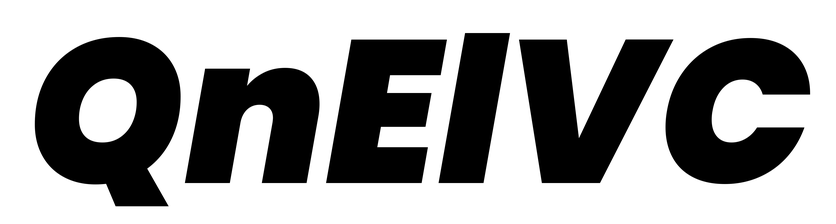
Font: Poppins-BlackItalic